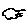
Label: cloud